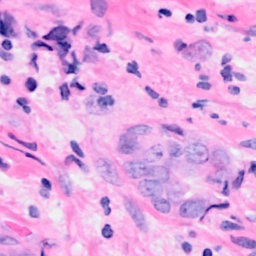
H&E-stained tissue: Breast